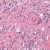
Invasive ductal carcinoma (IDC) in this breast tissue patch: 1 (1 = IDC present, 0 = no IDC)